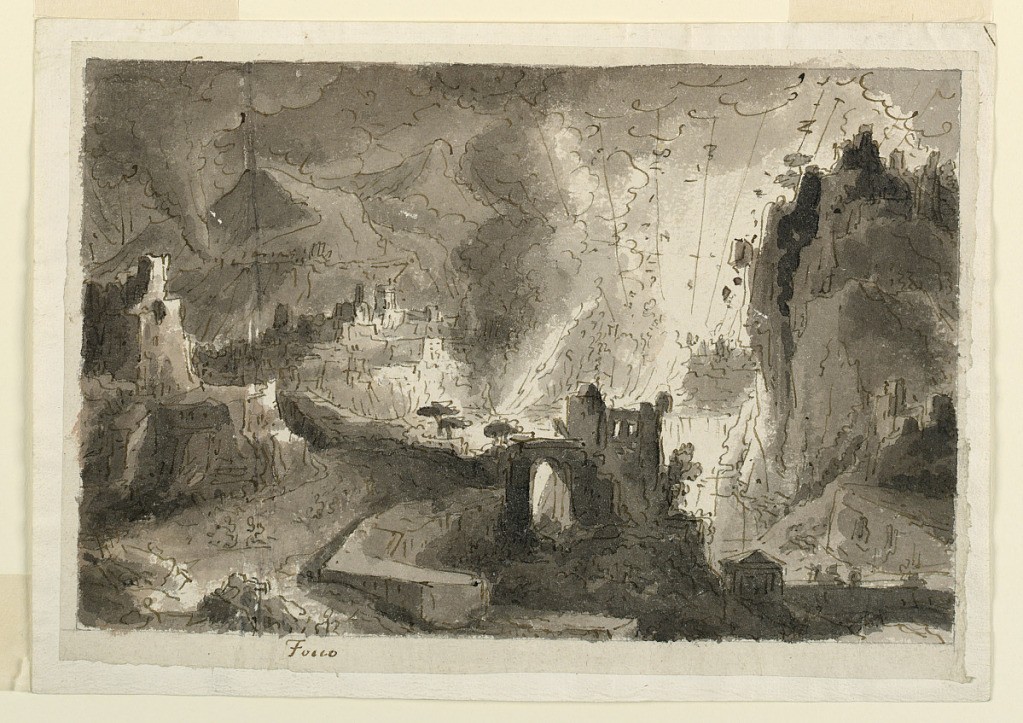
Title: Stage Design, Town Burning
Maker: Antonio Giuseppe Basoli, Italian, 1774–1843
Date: ca. 1810–20
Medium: Pen and ink, brush and brown wash on paper
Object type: Drawing
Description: Horizontal rectangle. Town in hilly landscape, burning.